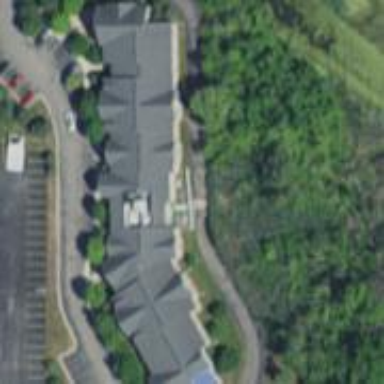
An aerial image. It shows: Nursing home.